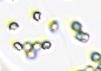
Label: Phaeocystis